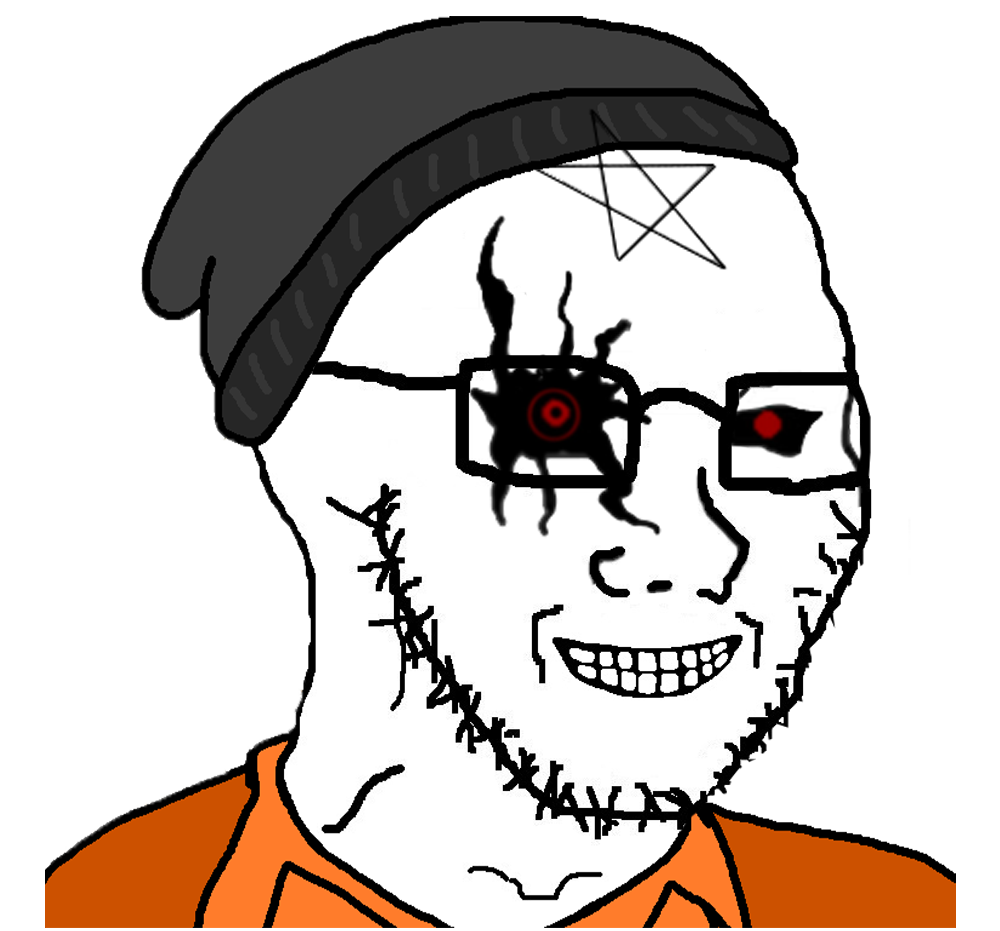
Label: 5_Soyjak